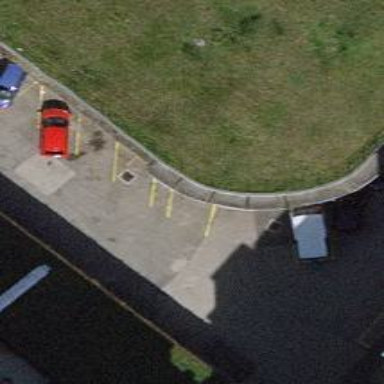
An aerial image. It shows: Car sharing facility.